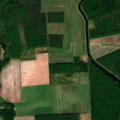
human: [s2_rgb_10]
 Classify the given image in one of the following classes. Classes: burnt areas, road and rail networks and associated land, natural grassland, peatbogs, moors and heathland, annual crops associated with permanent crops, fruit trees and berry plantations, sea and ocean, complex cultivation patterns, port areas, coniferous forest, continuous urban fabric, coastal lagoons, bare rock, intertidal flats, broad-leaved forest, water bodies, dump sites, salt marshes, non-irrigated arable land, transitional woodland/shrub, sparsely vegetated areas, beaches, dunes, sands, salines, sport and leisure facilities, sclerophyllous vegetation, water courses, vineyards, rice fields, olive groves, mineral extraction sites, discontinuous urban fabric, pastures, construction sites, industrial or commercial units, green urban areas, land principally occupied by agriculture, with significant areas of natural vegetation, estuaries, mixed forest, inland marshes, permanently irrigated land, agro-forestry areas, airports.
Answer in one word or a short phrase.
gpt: non-irrigated arable land, land principally occupied by agriculture, with significant areas of natural vegetation, mixed forest